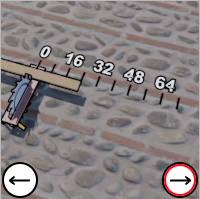
Task: length
Answer: 24
First scale value: 16.0